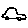
Label: car